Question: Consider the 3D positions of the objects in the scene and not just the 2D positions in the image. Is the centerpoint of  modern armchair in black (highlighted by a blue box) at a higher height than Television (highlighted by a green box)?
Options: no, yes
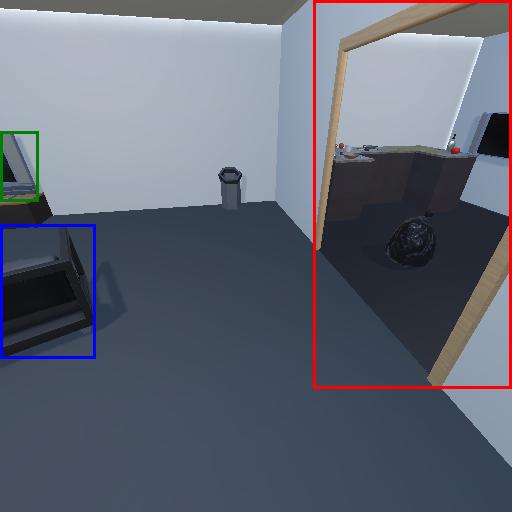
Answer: no